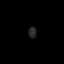
Tissue: lung
Cell type: Fibroblasts
Senescence score: 0.5473
Nuclear area (px): 94
Mean DAPI intensity: 36.798